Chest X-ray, AP view. Patient: 35 years old, sex M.
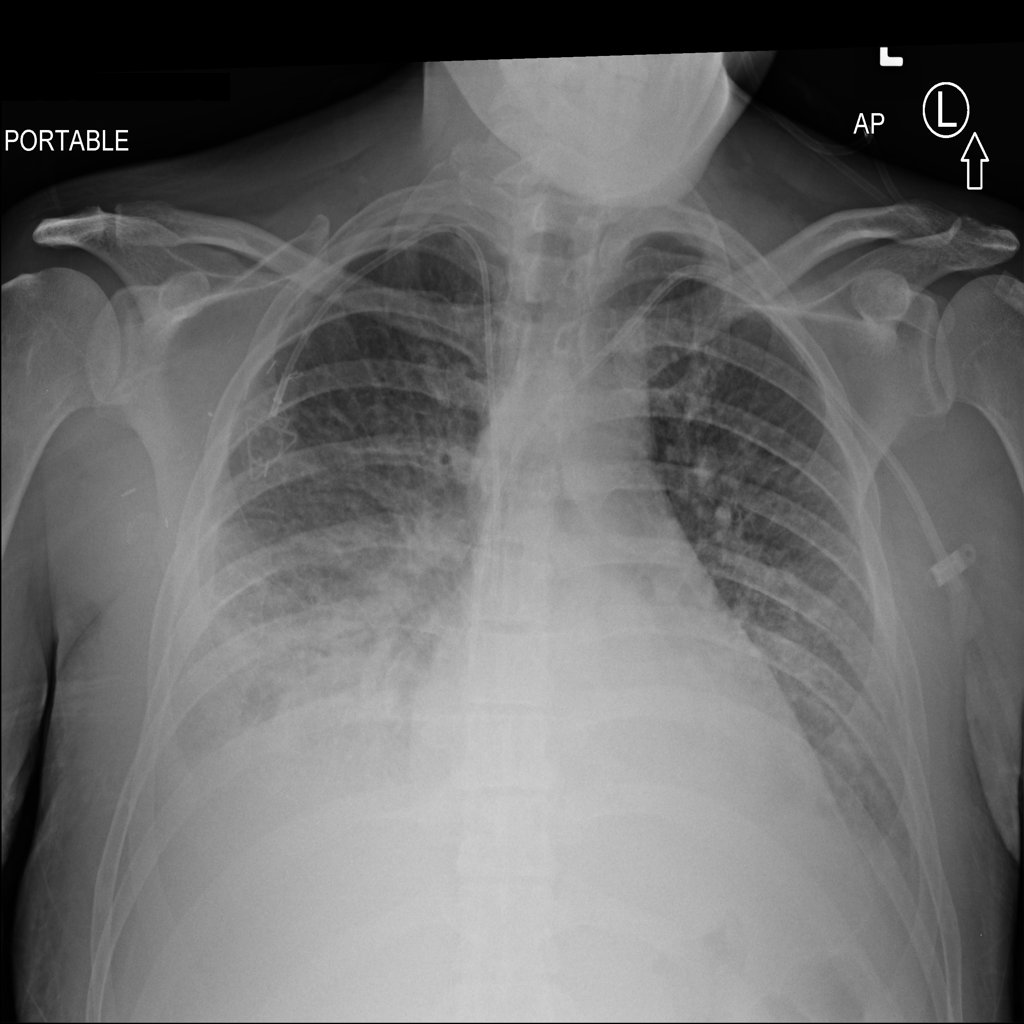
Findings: Atelectasis, Effusion, Infiltration